Question: The following code computes and plots the fit for a graph. The problem is that each time I have to find where the slope changes on my own. See the following graph:

Is there a way to find it automatically?
'''
start=50; rd1start=1;
ending=100; rd1end=100;
relative=zeros(1,100);
W_esc_half=linspace(1,100,100); % x axis values
relative(1:50)=W_esc_half(1:50).^(1.2); % y axis values fof smaller times
relative(50:100)=W_esc_half(50:100).^(1.5); % y axis values for greater times
figure(1)
fitResults1 = polyfit(log10(W_esc_half(start:ending)),log10(relative(start:ending)),1);
pol=polyval(fitResults1,log10(W_esc_half(start:ending))); % Compute the fit coefficients
a=fitResults1(1);
b=fitResults1(2);
polyfit_str = ['<(?r)^2> ~ ? ^{' (num2str(a)) ' } '] ;
fit1=W_esc_half(start:ending).^a*10^(b);
hold on
loglog((W_esc_half(rd1start:rd1end)),(relative(rd1start:rd1end)),'blue-','LineWidth',2) % draw the original function
loglog((W_esc_half(start:(length(pol)+start-1))),fit1,'cyan--','LineWidth',2); % draw the fit
'''
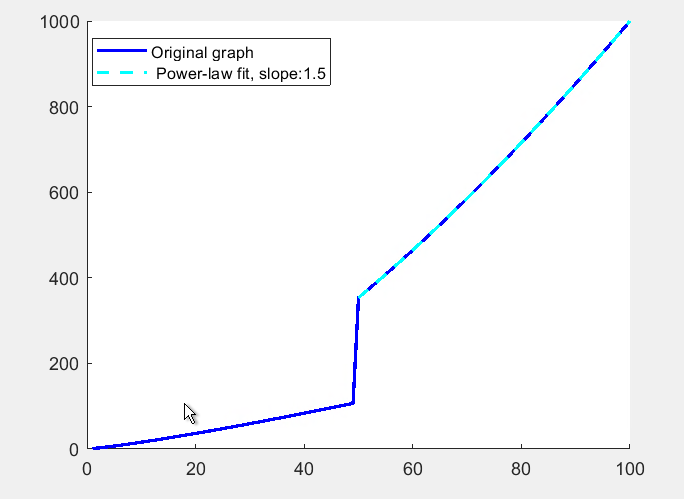
Answer: I usually like doing it quick by searching in the 'diff' off the signal
'''
subplot(2,1,1)
plot(diff(relative),'.')
subplot(2,1,2)
findpeaks(diff(relative))
'''
But you have a slowly increasing slope in addition to an aburbt change. So if your function is not that nice, you may need to tune the 'findpeaks' function a bit. On the other hand, if you have constant slopes and abrubt changes, you can also go with 'find(abs(diff(relative)) > 1)'.